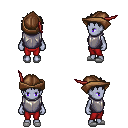
a pixel art fantasy rpg character, female body template, dark elf, purple skin, steel chest armor, red pants, raven bedhead hairstyle, leather cap, white slippers, four views (front, back, left, right), 2x2 character sprite sheet, small pixel art, hard edges, no anti-aliasing